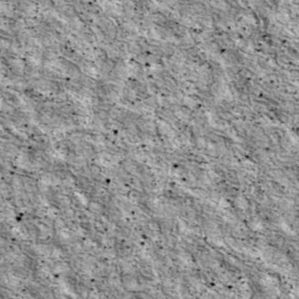
Label: non_frost